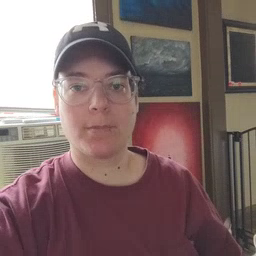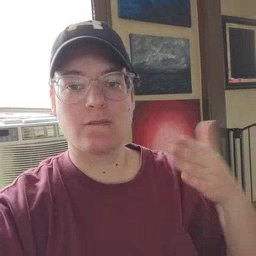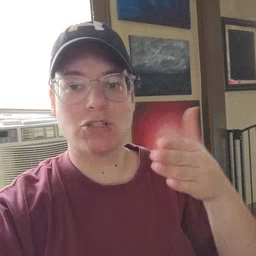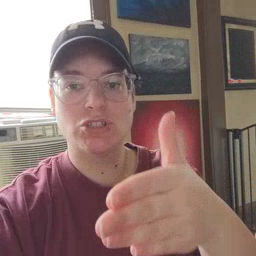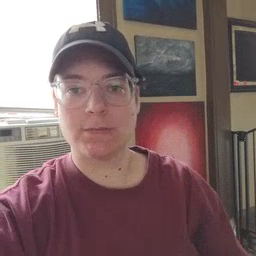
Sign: fish